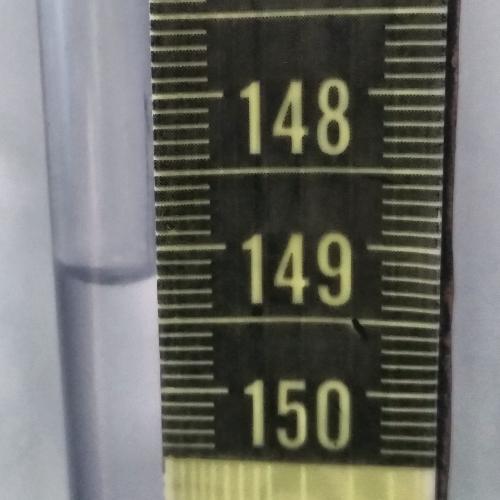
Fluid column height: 149.2 cm